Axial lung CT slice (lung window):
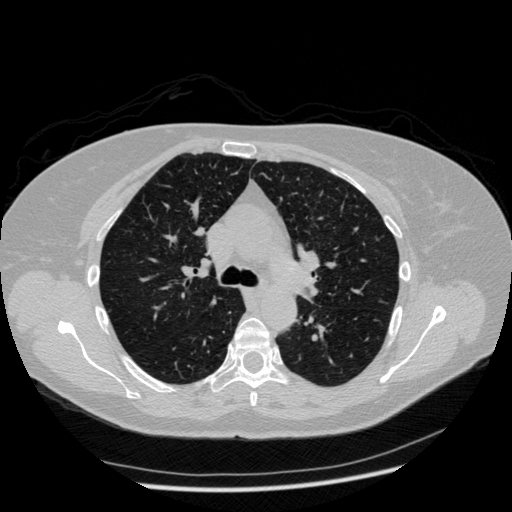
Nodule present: no